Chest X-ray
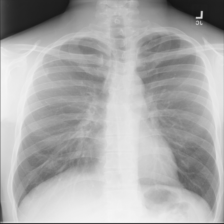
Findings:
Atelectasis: negative
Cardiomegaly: negative
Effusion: negative
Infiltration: negative
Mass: negative
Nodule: negative
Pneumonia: negative
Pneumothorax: negative
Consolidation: negative
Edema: negative
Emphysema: negative
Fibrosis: negative
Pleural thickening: negative
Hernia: negative